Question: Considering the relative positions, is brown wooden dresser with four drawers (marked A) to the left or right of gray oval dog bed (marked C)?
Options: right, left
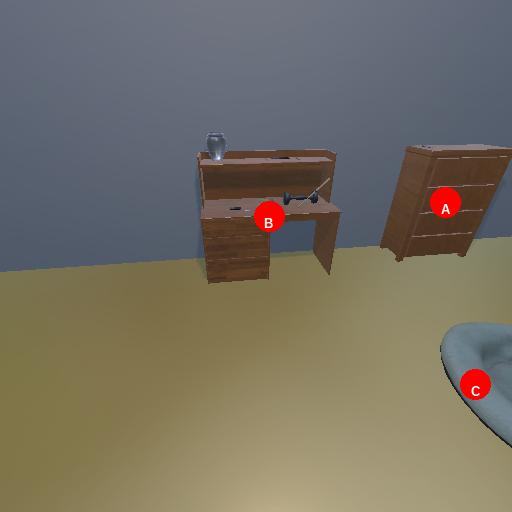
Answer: right